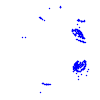
Particle: proton